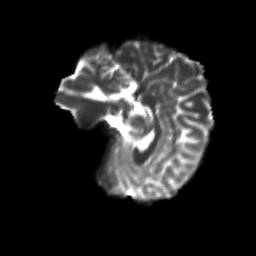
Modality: T2w
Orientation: sagittal
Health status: ill
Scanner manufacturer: siemens
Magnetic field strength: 3 T
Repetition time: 13.7 s
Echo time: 0.098 s